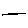
Label: line